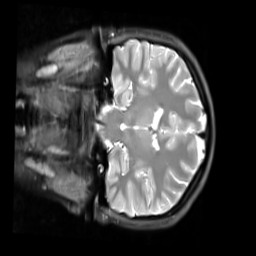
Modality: PDw
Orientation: coronal
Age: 21
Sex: female
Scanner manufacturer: siemens
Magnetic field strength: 3 T
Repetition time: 11.88 s
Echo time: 0.014 s